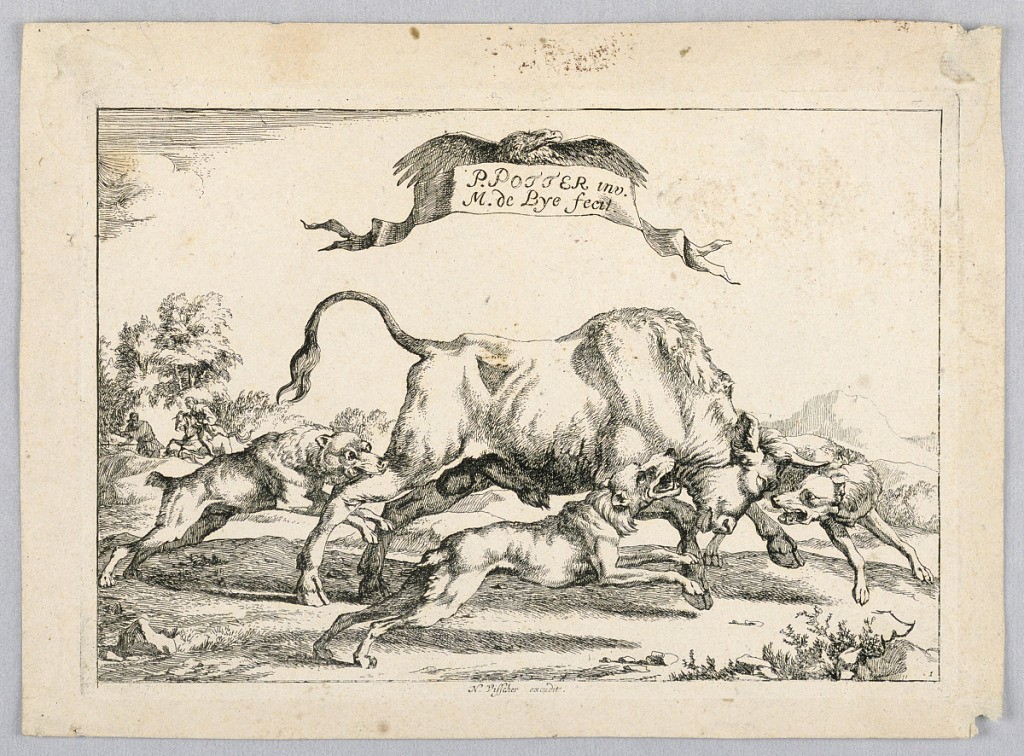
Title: Bull Hunt Scene
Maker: Paulus Potter, Dutch, 1625 - 1654
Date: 1639–1690
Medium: Etching on paper
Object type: Print
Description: Bull hunt in landscape.